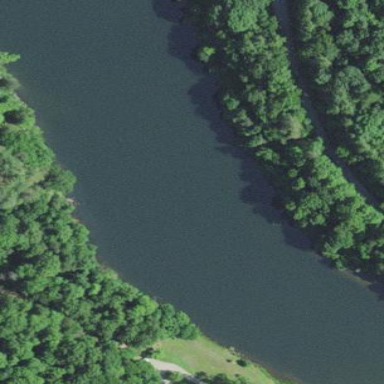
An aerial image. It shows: Pond surrounded by natural water.